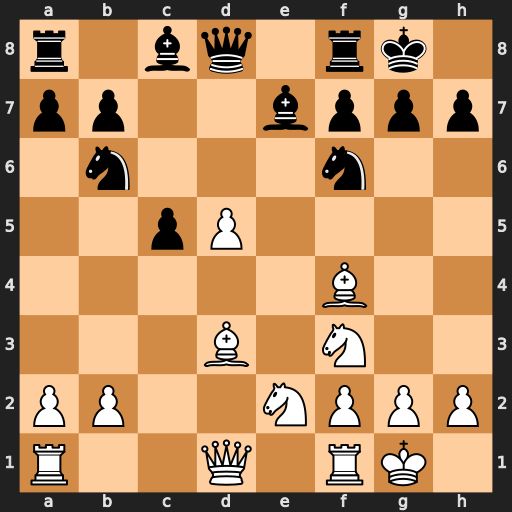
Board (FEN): r1bq1rk1/pp2bppp/1n3n2/2pP4/5B2/3B1N2/PP2NPPP/R2Q1RK1
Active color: w
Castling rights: -
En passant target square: -
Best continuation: d6 Bxd6 Bxd6